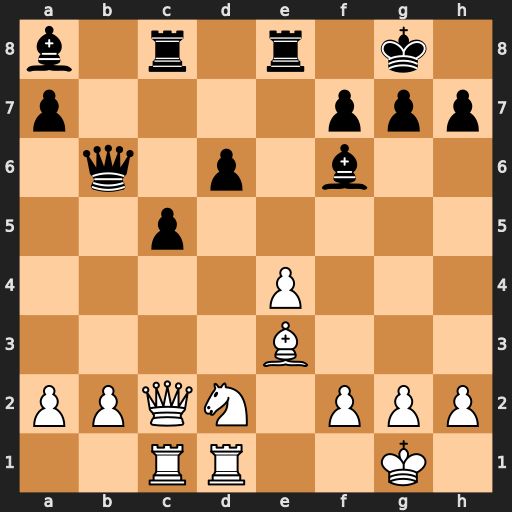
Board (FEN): b1r1r1k1/p4ppp/1q1p1b2/2p5/4P3/4B3/PPQN1PPP/2RR2K1
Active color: w
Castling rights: -
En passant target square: -
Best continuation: Nc4 Qc6 Nxd6